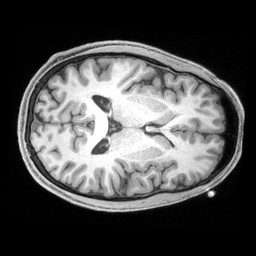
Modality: T1w
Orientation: axial
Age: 21
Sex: male
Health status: healthy
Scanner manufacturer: siemens
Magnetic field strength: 3 T
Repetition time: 2.4 s
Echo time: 0.00194 s